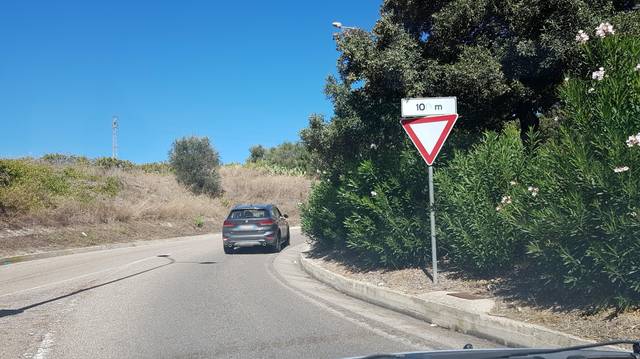
Region: Italy
Coordinates: 40.64, 17.922